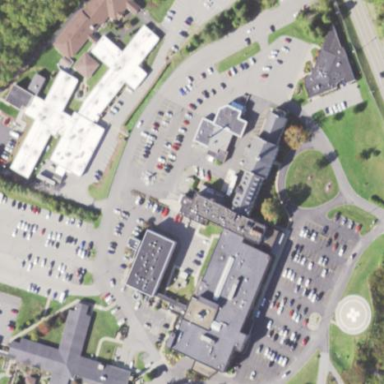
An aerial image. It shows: Healthcare facility identified as hospital.